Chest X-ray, PA view. Patient: 18 years old, sex F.
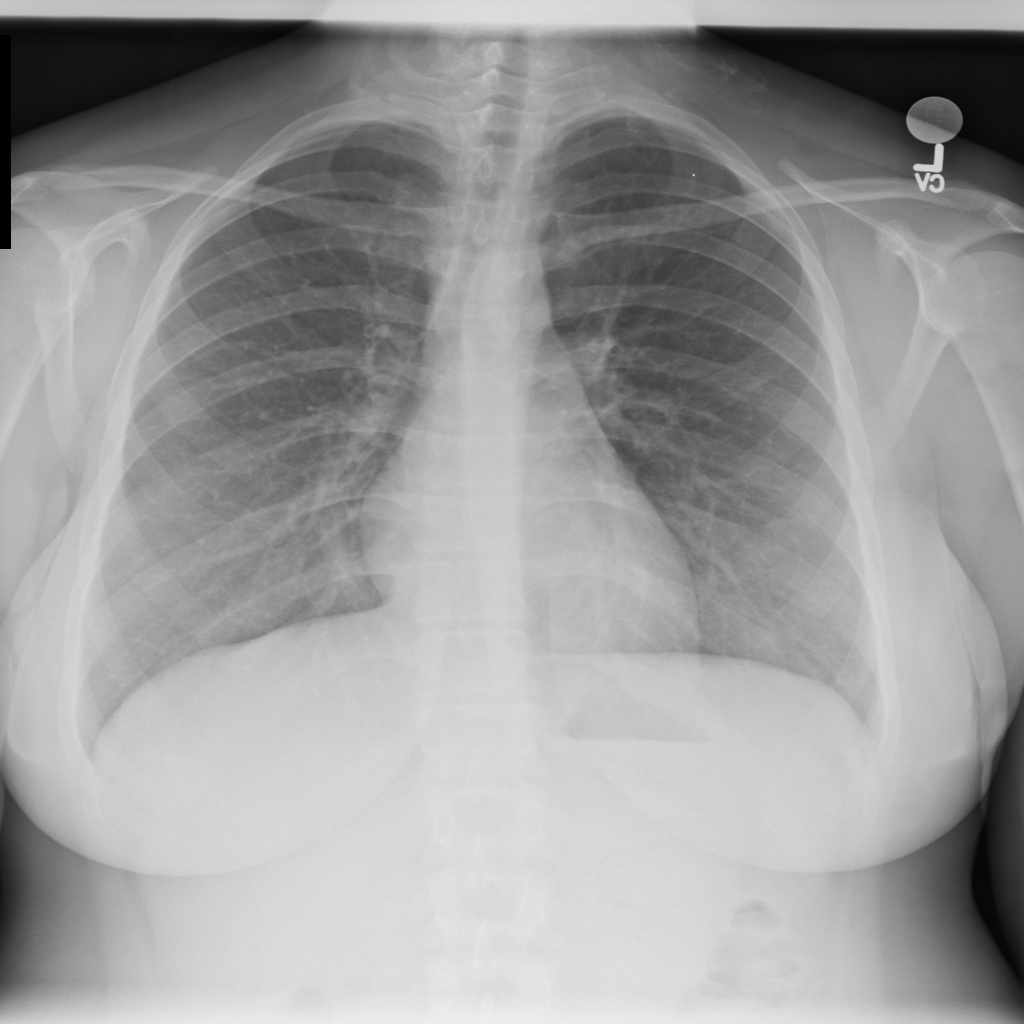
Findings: No Finding